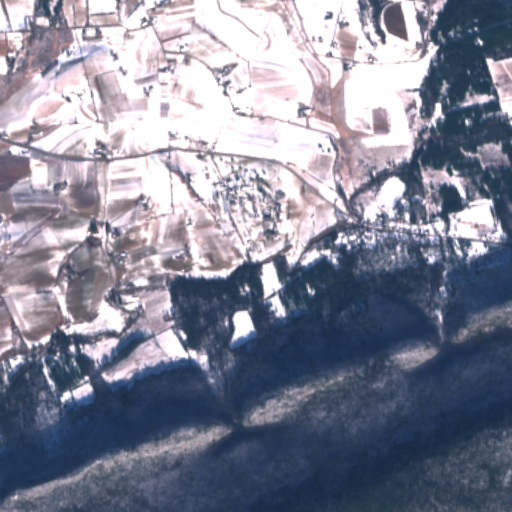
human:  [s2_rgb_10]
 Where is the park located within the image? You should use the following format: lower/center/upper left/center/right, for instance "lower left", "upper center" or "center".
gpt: The park is located in the center of the image.
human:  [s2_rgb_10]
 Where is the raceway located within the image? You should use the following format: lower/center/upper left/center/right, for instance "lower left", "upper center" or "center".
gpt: The raceway is located in the center of the image.
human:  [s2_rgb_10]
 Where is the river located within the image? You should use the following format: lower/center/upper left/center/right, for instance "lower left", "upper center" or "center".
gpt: The river is located in the lower of the image.
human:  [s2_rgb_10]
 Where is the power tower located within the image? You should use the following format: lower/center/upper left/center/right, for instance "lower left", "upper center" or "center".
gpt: There is no power tower in the image.